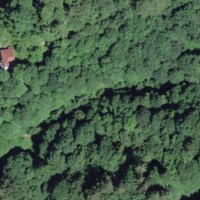
EUNIS habitat code: 44
Species observed at this site:
Cardamine heptaphylla
Alosterna tabacicolor